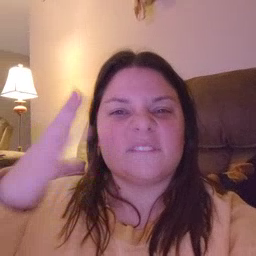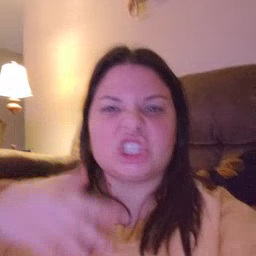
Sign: finish